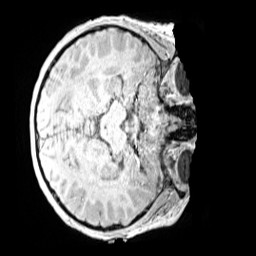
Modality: MP2RAGE
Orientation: axial
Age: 11
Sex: male
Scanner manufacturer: siemens
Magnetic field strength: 3 T
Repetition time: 4 s
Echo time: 0.00299 s